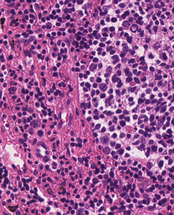
Tumor epithelial tissue: no
Tumor-associated stroma tissue: yes
Normal tissue: no